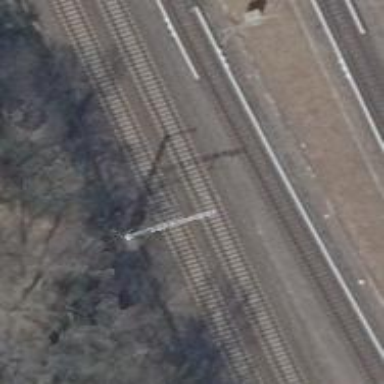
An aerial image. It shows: Railway milestone with catenary mast.